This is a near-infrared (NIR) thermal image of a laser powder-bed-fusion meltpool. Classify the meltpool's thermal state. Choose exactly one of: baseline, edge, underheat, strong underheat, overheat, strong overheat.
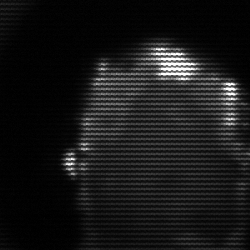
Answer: baseline